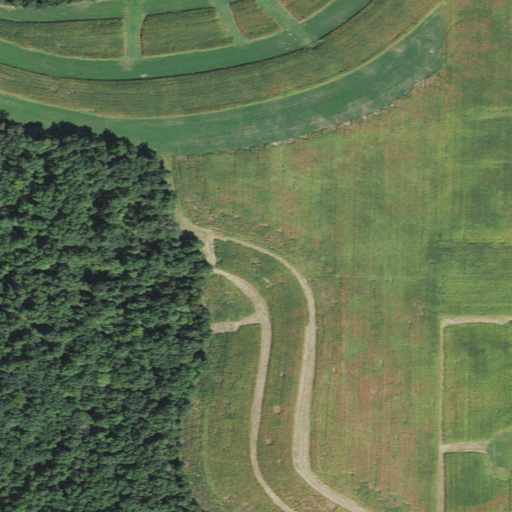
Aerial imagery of ridge(s) in Wisconsin named Marble Ridge containing cultivated crops and deciduous forest